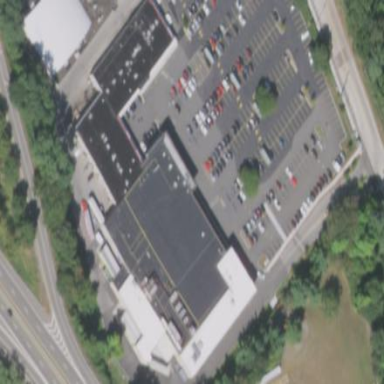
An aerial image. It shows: Retail building.